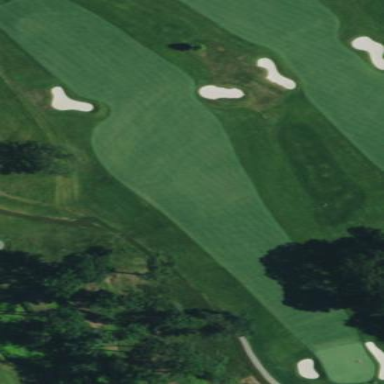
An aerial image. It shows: Golf fairway surrounded by grass.